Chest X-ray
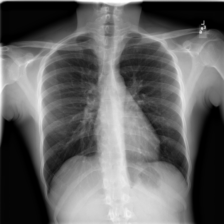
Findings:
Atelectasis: negative
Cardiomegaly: negative
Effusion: negative
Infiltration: negative
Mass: negative
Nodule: negative
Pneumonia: negative
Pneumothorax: negative
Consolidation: negative
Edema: negative
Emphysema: negative
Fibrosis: negative
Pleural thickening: negative
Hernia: negative